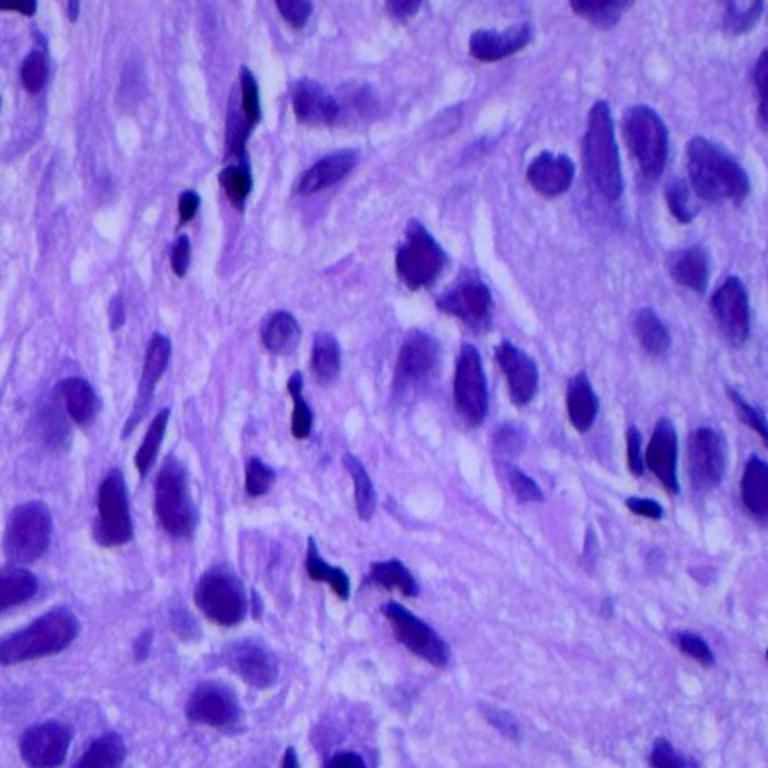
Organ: lung
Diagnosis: adenocarcinomas